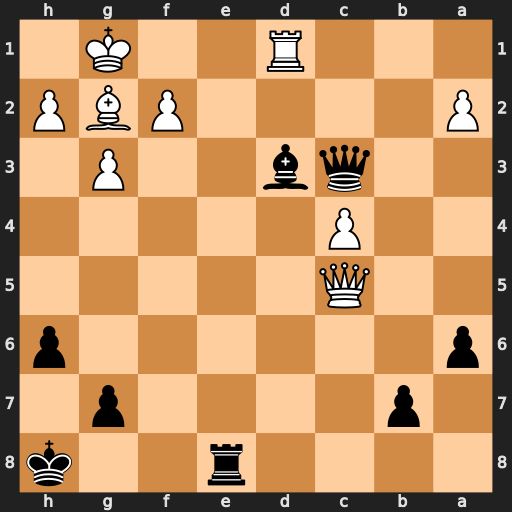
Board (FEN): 4r2k/1p4p1/p6p/2Q5/2P5/2qb2P1/P4PBP/3R2K1
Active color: b
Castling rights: -
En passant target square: -
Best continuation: Re1+ Bf1 Rxd1